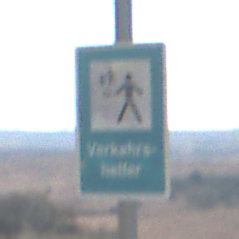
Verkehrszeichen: Verkehrshelfer
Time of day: Midday
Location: Outdoor (Nature)
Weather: Clear
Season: NotSpecified
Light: Natural